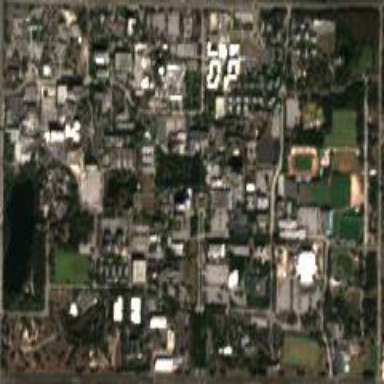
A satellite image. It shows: University.